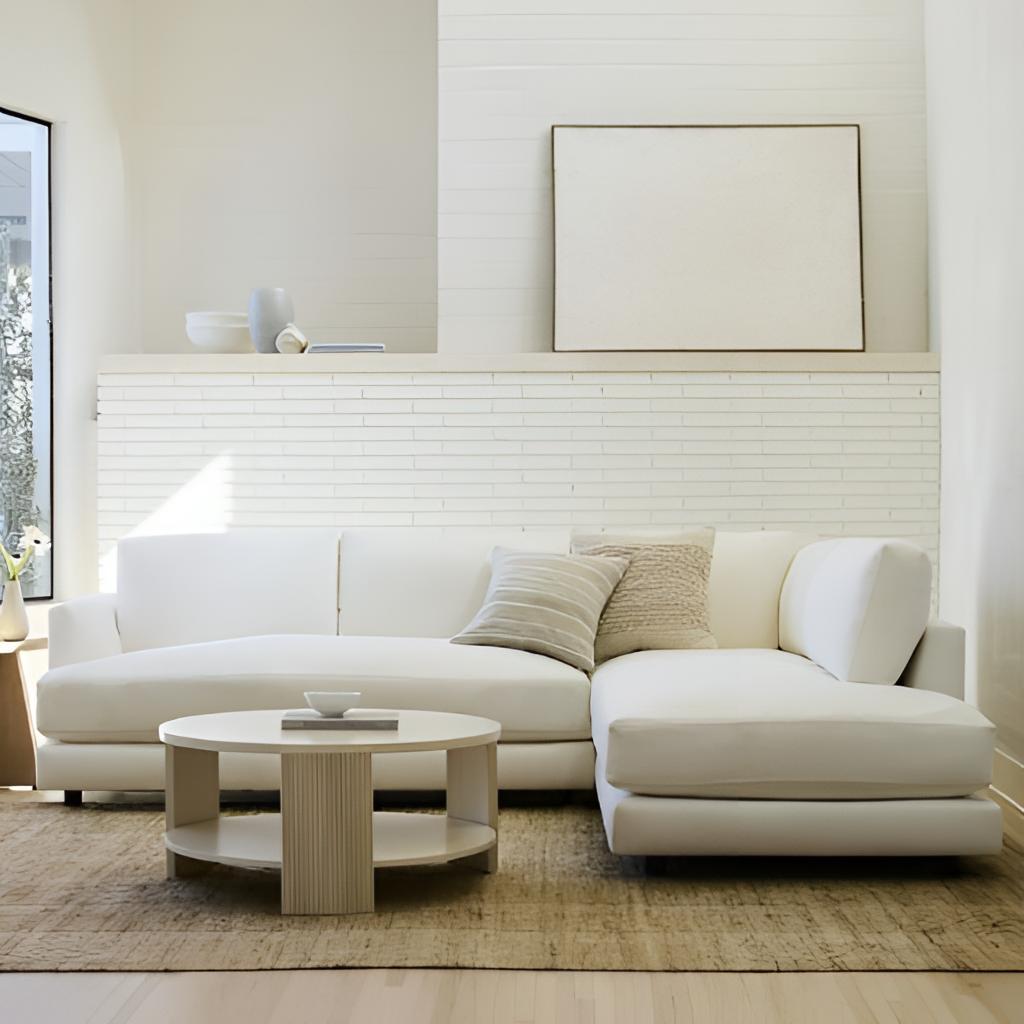
living room, fabric sectional sofa, contemporary, beige wood flooring, with plank pattern, paint wallpaper, with solid pattern